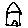
Label: house